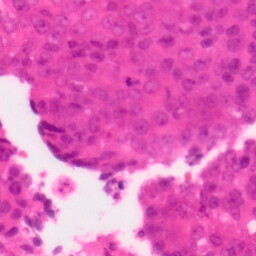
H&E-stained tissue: Colon